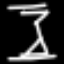
Label: hourglass